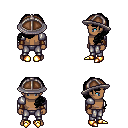
a pixel art fantasy rpg character, male body template, human, dark skin, steel arm armor, metal pants, black princess hairstyle, chain helm, leather bracers, gold boots, four views (front, back, left, right), 2x2 character sprite sheet, small pixel art, hard edges, no anti-aliasing